Question: In my program for WinForms I have element .
I have two problems with it:
1. It is necessary to disable the ability to mark the new fields if already was marked 3;
2. It should not completely disable an element, like I do. If you check 3 items and then uncheck one of them, then again, it should be possible to makr one more. And I completely disable CheckedListBox. I do not know how to do it right.

'''
private void checkedListBox1_SelectedIndexChanged(object sender, EventArgs e)
{
// Always print '1':
MessageBox.Show(checkedListBox1.SelectedItems.Count.ToString());
if (checkedListBox1.SelectedItems.Count == 3)
checkedListBox1.Enabled = false;
}
'''
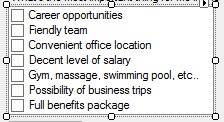
Answer: If I understand well your requirements you need to handle the ItemCheck event with this code
'''
private void checkListBox_ItemCheck(object sender, ItemCheckEventArgs e)
{
CheckedListBox chk = sender as CheckedListBox;
if(e.NewValue == CheckState.Checked && chk.CheckedItems.Count > 2)
e.NewValue = CheckState.Unchecked;
}
'''
In this way the CheckListBox is never disabled, you let your user check and uncheck at will. But when you receive the ItemCheck event you verify how many elements are checked and, if you have reached your limit, simply set the 'NewValue' property of the 'ItemCheckEventArgs' to an Unchecked state.